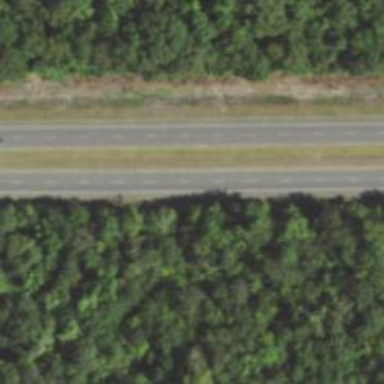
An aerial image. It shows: Asphalt road designated as trunk highway.